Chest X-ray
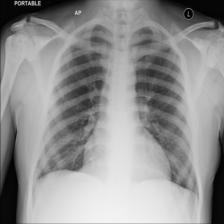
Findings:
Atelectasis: negative
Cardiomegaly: negative
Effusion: negative
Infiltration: negative
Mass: negative
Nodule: negative
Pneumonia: negative
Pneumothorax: negative
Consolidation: negative
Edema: negative
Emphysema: negative
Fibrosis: negative
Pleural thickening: negative
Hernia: negative